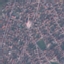
Label: Residential